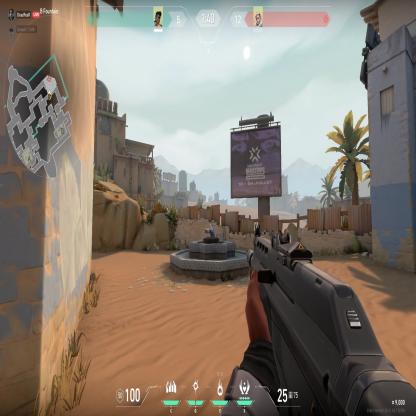
Label: enemy